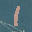
Label: 1